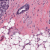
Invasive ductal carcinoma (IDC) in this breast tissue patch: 1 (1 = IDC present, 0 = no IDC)